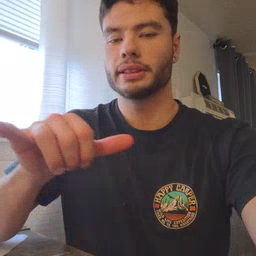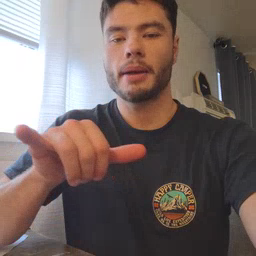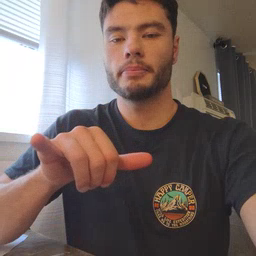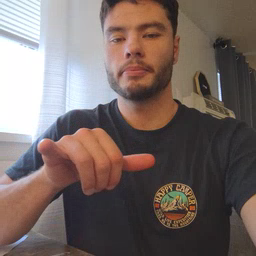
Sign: same